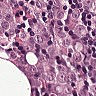
Metastatic tissue present: yes